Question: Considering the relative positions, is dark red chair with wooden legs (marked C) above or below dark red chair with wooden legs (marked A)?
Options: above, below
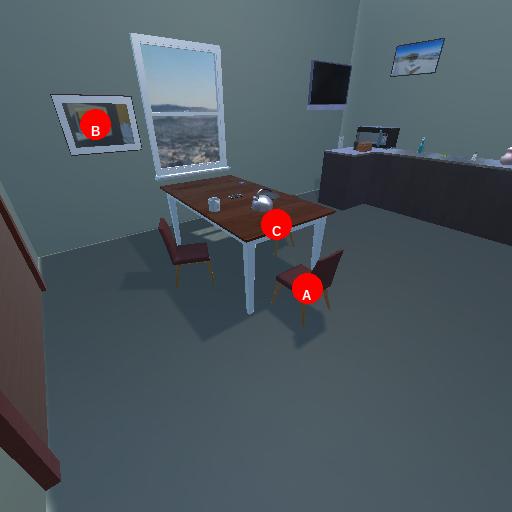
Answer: above